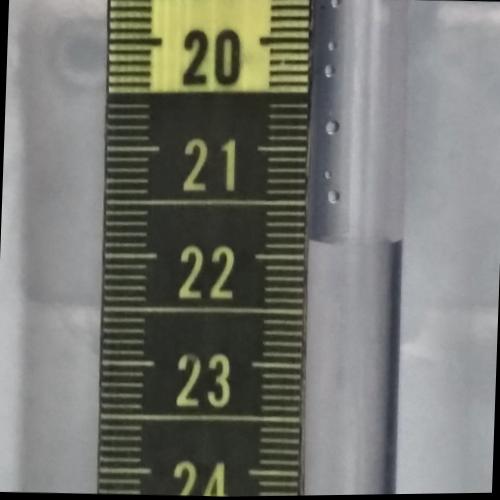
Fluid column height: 21.9 cm